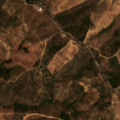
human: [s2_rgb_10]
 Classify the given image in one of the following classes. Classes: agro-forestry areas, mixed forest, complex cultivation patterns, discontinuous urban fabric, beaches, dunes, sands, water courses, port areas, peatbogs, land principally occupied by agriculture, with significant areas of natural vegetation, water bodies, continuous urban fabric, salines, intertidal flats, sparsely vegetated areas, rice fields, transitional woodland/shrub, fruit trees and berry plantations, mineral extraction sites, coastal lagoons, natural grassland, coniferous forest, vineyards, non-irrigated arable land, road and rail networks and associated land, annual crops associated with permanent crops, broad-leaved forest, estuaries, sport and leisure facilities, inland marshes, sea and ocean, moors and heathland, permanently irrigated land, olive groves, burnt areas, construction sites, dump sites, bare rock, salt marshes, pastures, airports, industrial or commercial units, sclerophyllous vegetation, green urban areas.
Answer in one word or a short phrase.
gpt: broad-leaved forest, transitional woodland/shrub